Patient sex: M
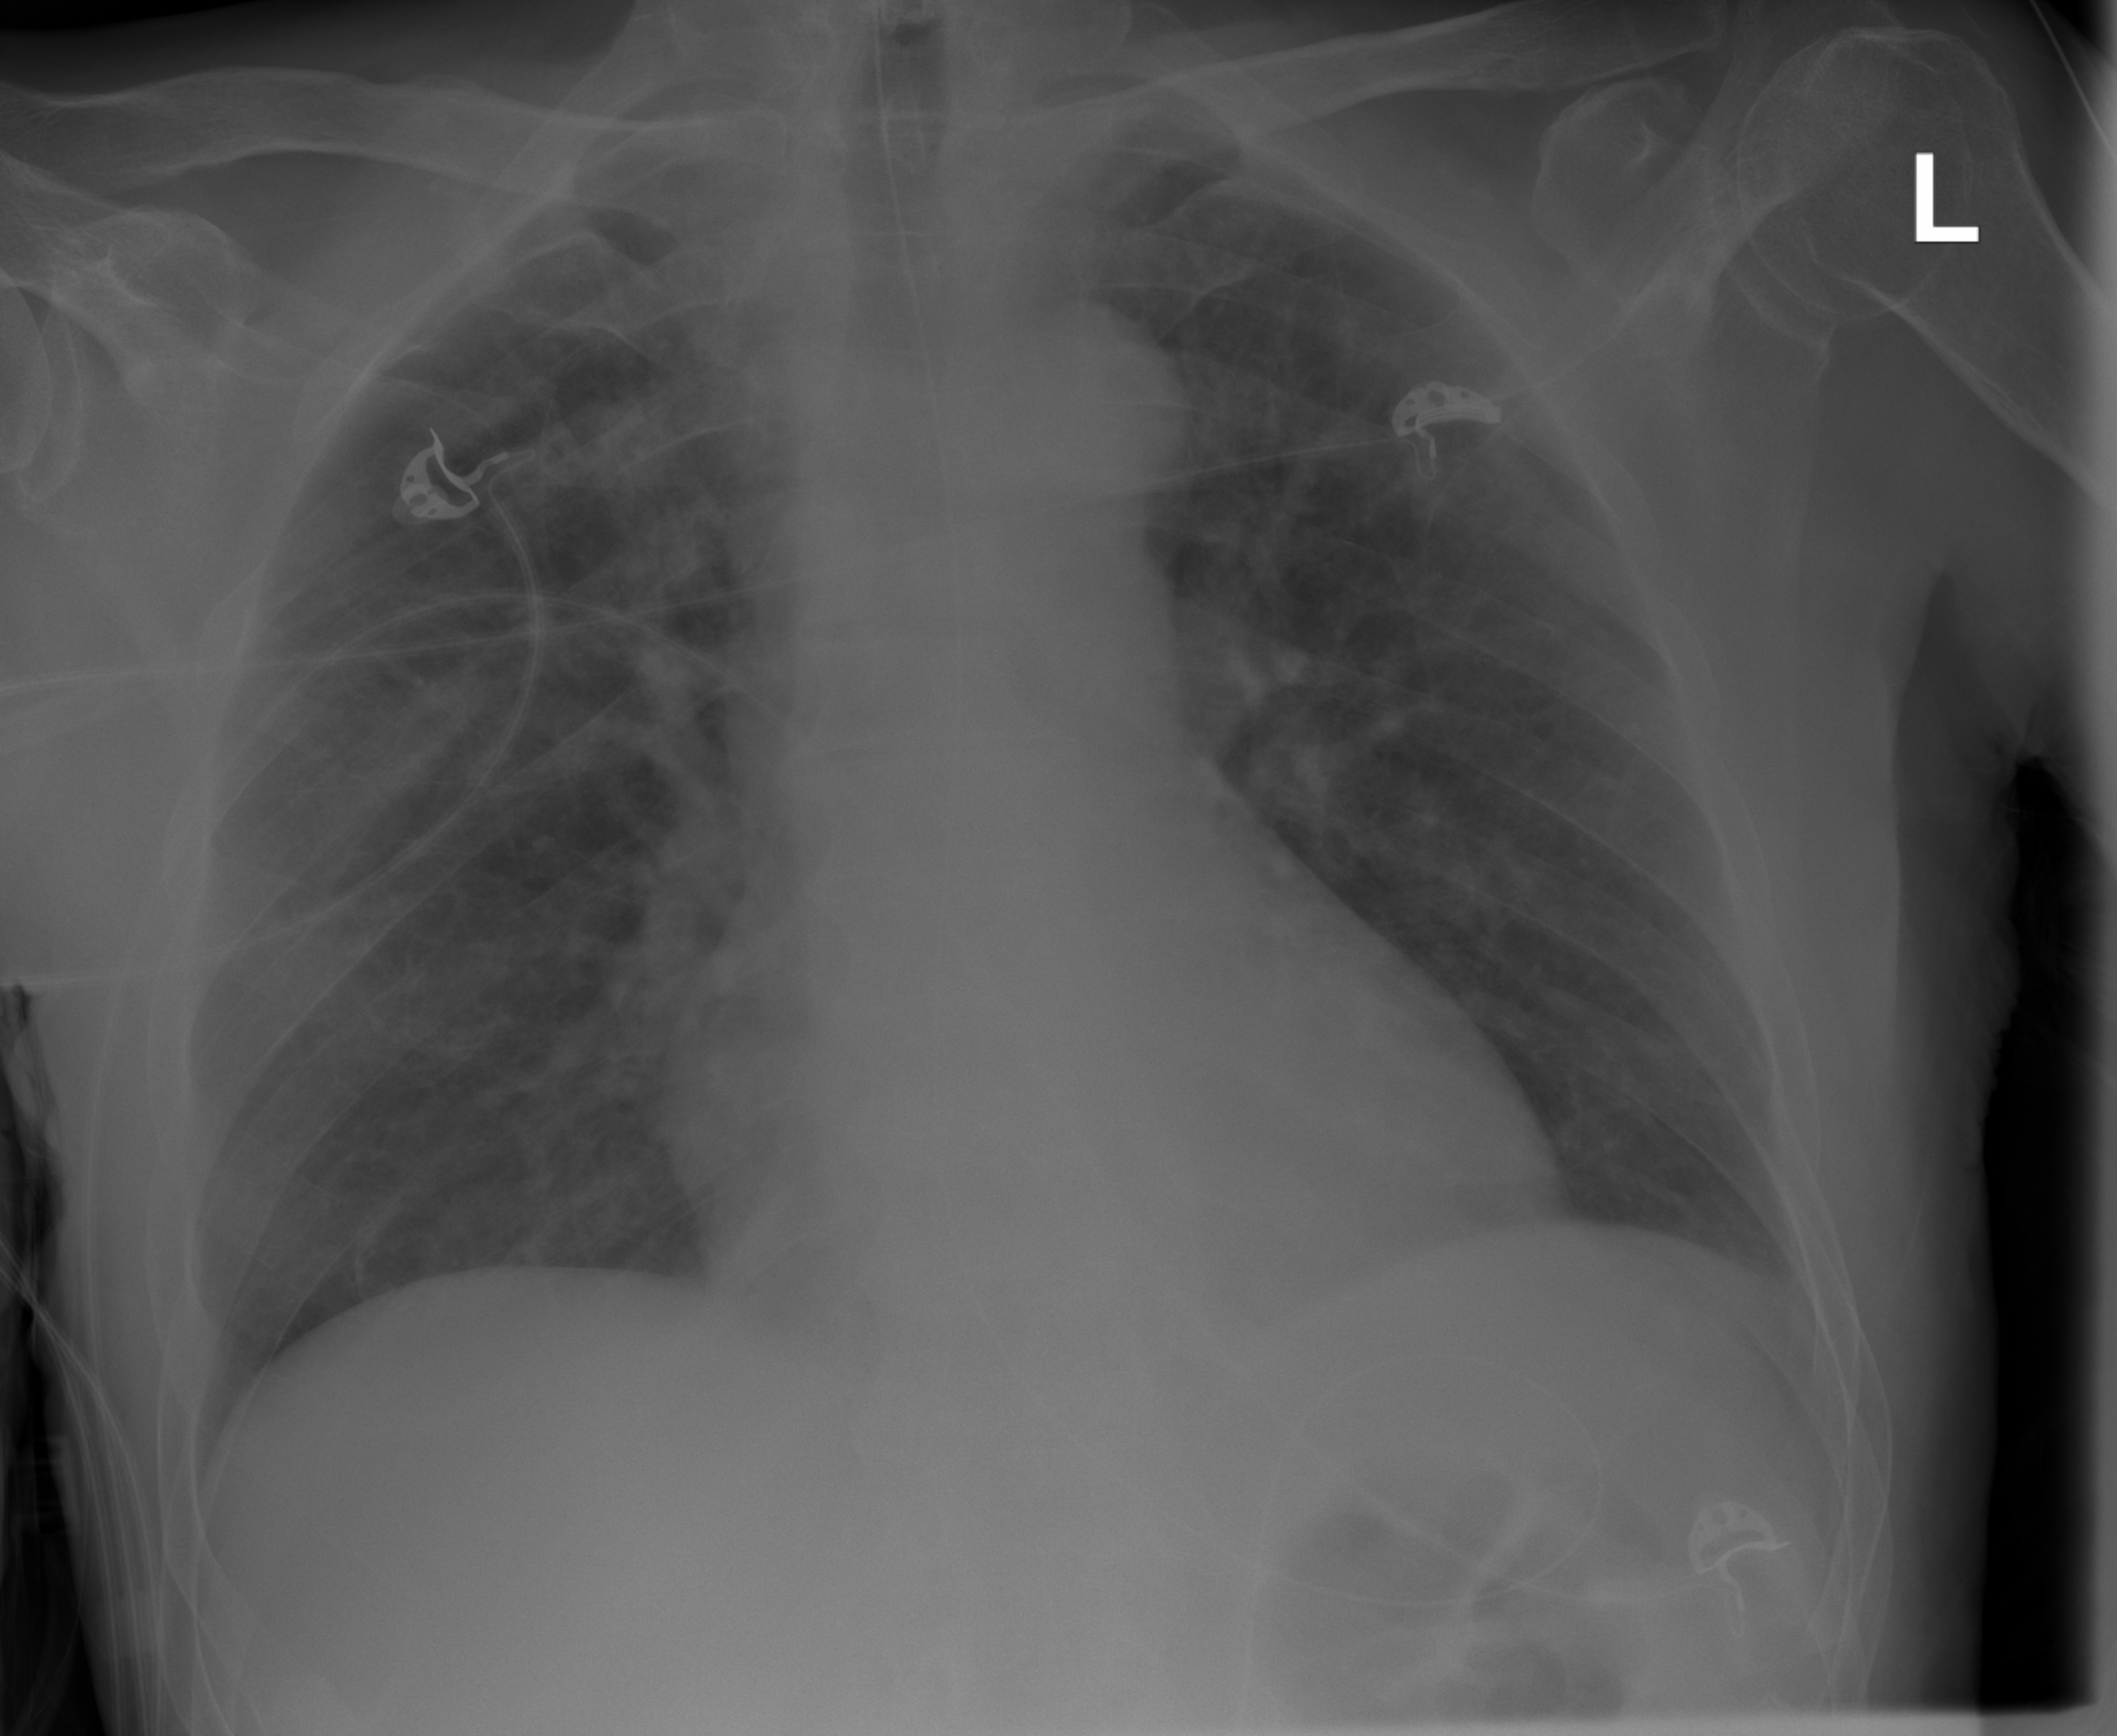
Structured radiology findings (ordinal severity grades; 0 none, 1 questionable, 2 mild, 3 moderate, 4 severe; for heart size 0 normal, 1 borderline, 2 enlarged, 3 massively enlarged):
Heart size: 0
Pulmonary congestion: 2
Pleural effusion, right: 0
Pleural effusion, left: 0
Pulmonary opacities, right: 2
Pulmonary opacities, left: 2
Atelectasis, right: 0
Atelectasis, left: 0